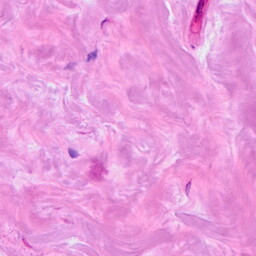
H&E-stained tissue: Breast